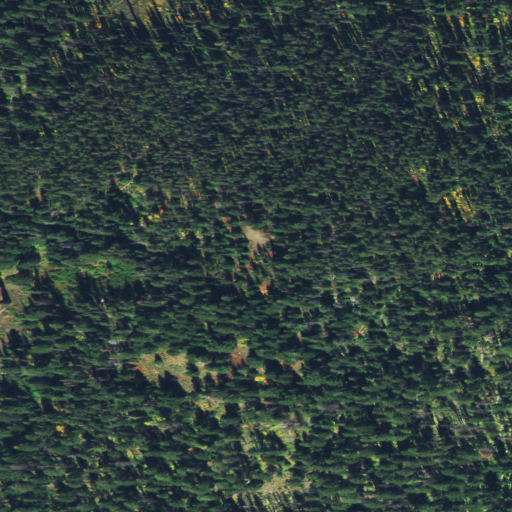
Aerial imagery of cliff(s) in Idaho named West Fork Point containing only evergreen forest